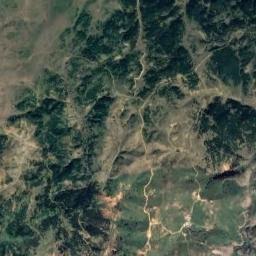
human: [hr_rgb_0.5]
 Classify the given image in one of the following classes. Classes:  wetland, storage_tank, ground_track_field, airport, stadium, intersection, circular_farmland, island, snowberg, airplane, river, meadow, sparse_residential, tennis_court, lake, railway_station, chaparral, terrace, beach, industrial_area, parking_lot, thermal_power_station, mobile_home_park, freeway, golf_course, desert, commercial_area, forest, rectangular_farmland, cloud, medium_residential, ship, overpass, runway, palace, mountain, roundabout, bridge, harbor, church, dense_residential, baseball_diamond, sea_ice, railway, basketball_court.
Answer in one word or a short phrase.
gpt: mountain